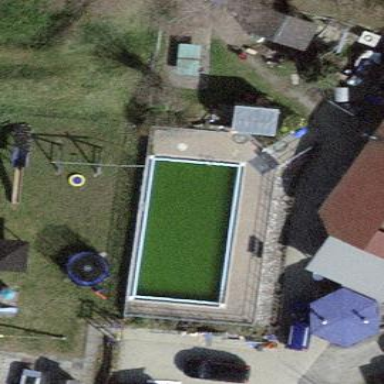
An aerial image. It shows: Swimming pool located in leisure land.